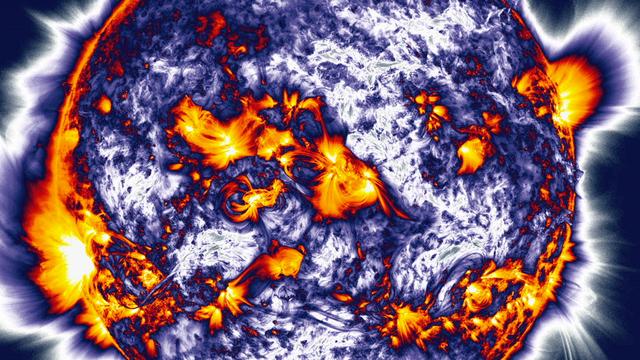
Gradient Sun [still] Gradient Sun [still]